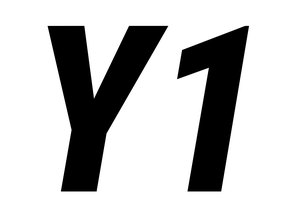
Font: Roboto-Italic_Condensed_ExtraBold_Italic